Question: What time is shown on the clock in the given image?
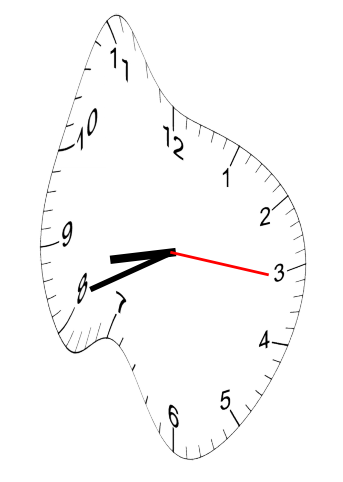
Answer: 08:41:16